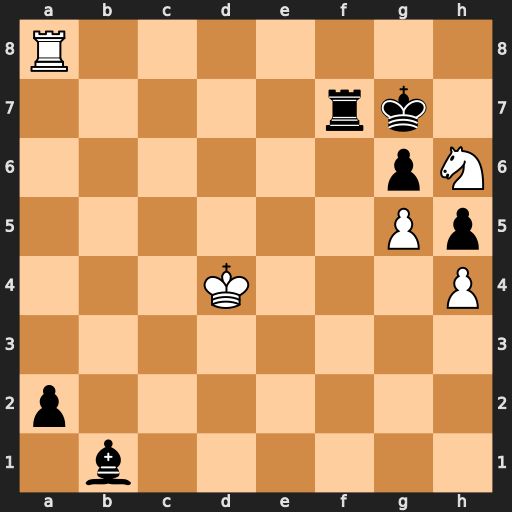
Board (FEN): R7/5rk1/6pN/6Pp/3K3P/8/p7/1b6
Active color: w
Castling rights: -
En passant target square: -
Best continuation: Nxf7 Kxf7 Kd5